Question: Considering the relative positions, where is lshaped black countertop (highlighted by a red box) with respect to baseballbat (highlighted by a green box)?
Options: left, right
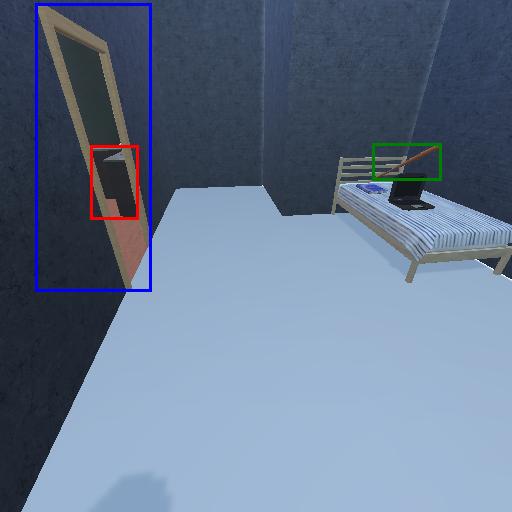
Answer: left